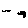
Label: bird